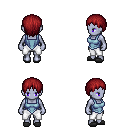
a pixel art fantasy rpg character, female body template, dark elf, purple skin, blue vest, white pants, brunette plain hairstyle, gray slippers, four views (front, back, left, right), 2x2 character sprite sheet, small pixel art, hard edges, no anti-aliasing